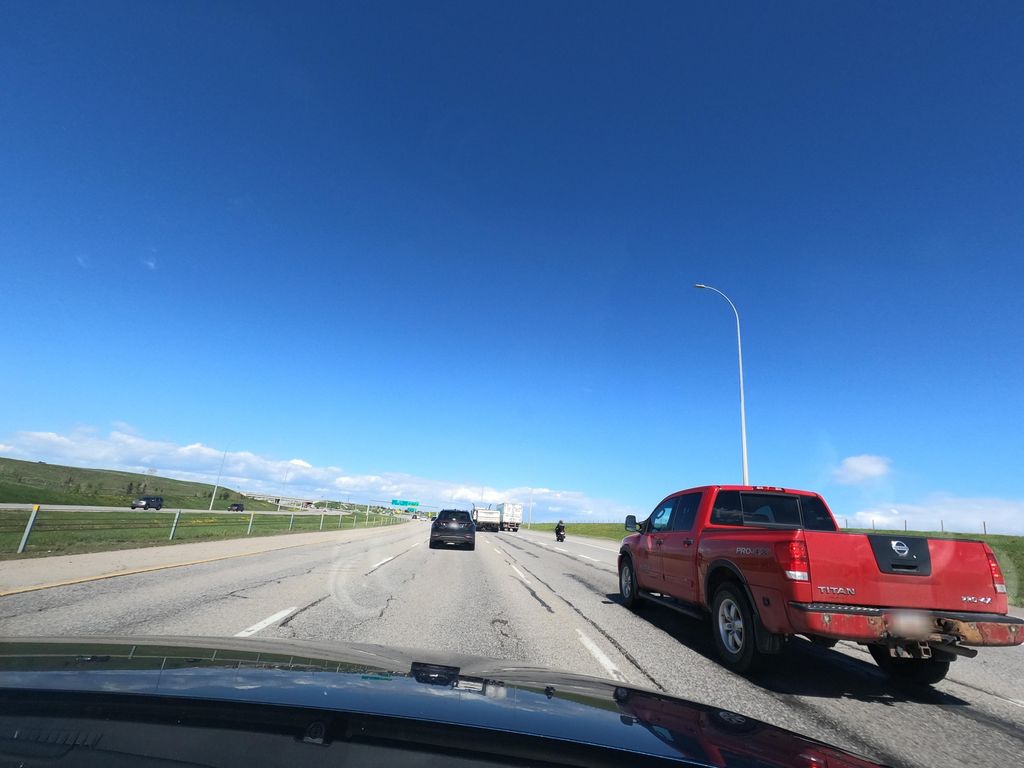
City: calgary